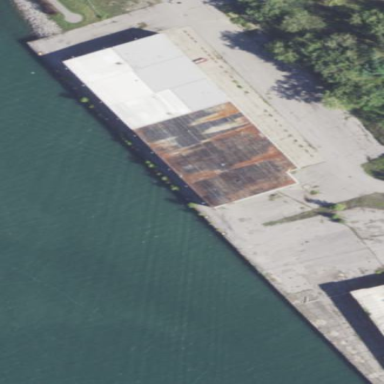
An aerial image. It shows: Warehouse building.